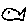
Label: fish